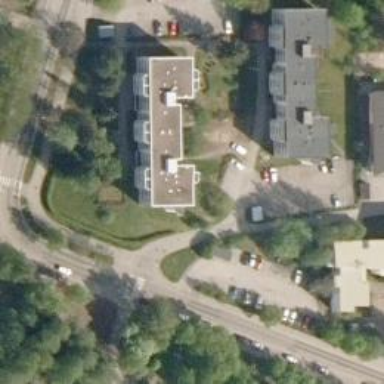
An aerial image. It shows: Parking space is available.